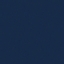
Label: SeaLake